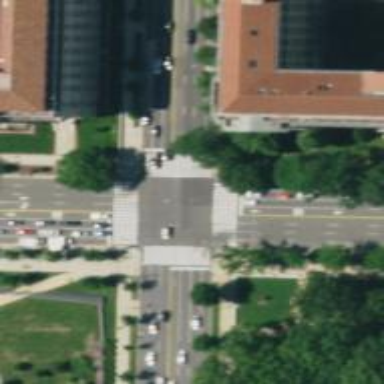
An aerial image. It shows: Solid stop line on the road.